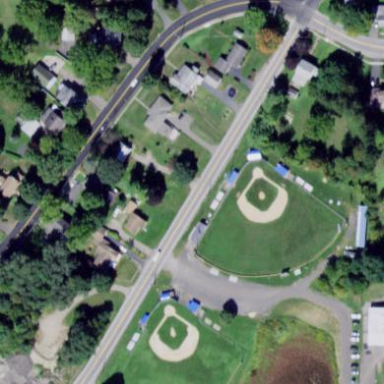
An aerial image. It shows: Baseball pitch for leisure and sports activities.